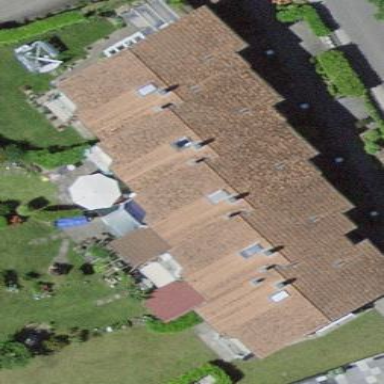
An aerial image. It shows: Terrace building.